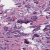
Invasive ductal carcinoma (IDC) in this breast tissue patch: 1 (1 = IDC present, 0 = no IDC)